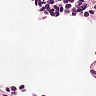
Metastatic tissue present: no